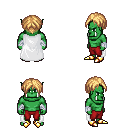
a pixel art fantasy rpg character, male body template, orc, green skin, white cape, red pants, light blonde parted hairstyle, white cloth bandages, gold boots, four views (front, back, left, right), 2x2 character sprite sheet, small pixel art, hard edges, no anti-aliasing